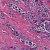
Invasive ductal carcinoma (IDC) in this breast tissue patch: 0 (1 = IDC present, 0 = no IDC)